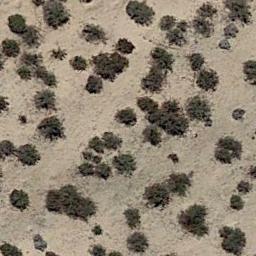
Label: chaparral